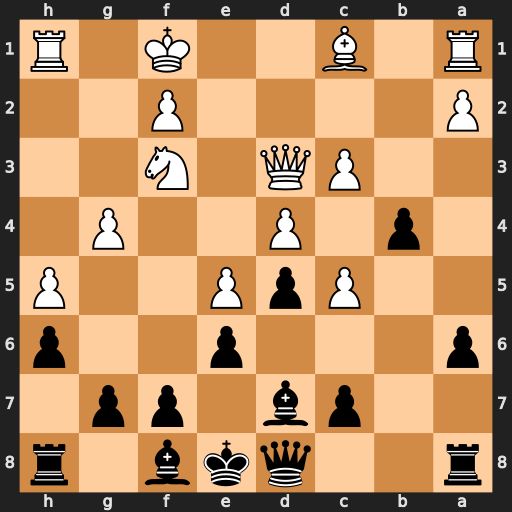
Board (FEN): r2qkb1r/2pb1pp1/p3p2p/2PpP2P/1p1P2P1/2PQ1N2/P4P2/R1B2K1R
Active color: b
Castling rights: kq
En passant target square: -
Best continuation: Bb5 Qxb5+ axb5